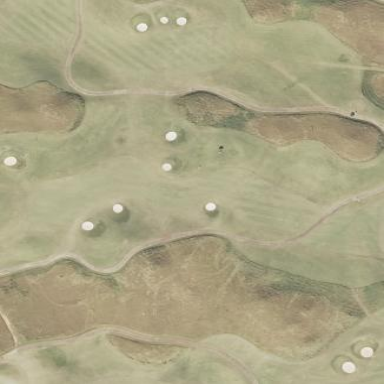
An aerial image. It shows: Golf fairway surrounded by grass.